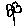
Label: flower